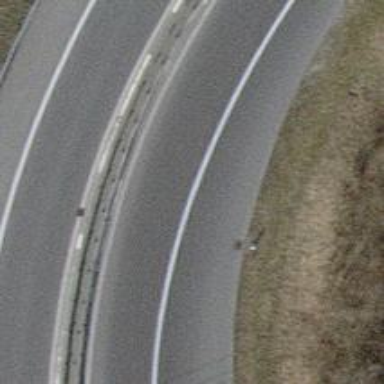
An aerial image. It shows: Asphalt motorway link.